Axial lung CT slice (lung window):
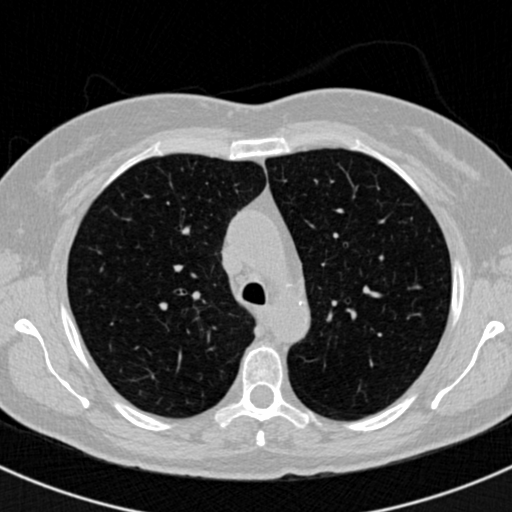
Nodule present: no